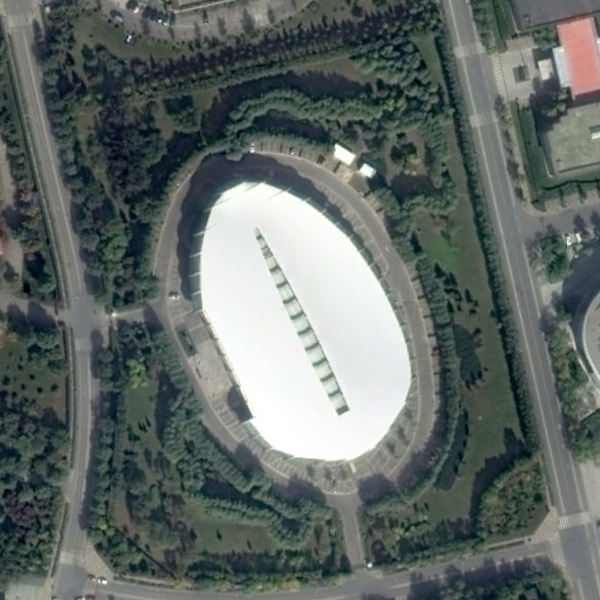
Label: Center